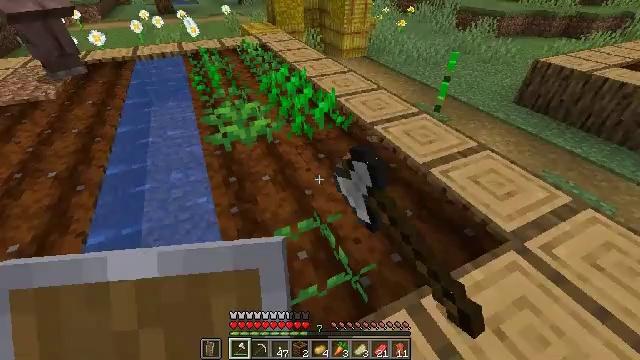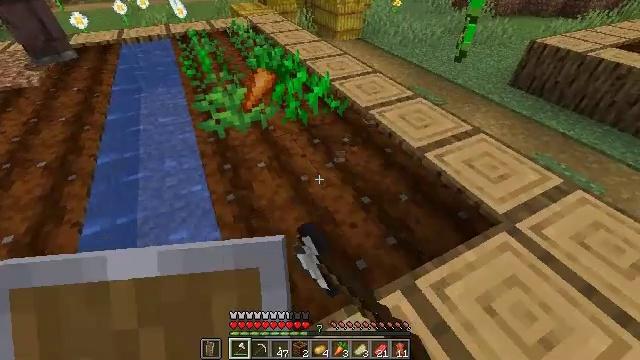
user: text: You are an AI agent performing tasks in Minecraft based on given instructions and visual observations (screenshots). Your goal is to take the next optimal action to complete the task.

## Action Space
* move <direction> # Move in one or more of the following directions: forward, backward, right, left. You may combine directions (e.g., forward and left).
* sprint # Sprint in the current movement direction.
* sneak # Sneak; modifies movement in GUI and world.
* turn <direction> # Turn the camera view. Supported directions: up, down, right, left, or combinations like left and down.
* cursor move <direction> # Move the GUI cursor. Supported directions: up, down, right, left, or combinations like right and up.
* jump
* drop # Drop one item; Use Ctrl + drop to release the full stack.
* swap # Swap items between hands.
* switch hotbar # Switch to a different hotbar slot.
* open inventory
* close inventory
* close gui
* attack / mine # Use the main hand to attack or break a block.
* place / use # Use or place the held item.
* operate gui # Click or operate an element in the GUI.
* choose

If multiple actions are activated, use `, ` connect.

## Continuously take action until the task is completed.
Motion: motion action
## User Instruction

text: Harvest wheat from the field.
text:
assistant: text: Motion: turn right and down, attack / mine
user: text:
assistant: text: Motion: attack / mine